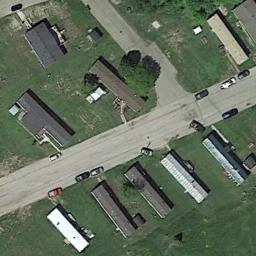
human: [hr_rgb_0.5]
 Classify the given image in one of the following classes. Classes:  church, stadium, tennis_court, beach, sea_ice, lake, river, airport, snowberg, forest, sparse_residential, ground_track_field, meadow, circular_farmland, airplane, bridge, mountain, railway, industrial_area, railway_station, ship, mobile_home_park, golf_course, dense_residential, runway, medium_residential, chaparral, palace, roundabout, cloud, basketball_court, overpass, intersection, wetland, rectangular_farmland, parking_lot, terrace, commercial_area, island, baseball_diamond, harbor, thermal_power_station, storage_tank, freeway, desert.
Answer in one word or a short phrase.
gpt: mobile_home_park